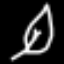
Label: leaf